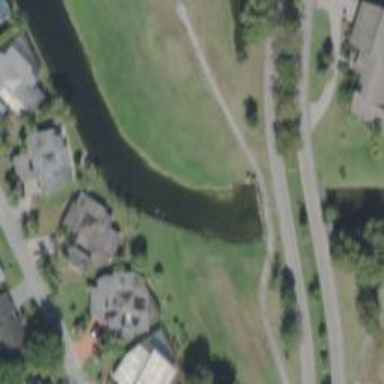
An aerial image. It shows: Canal.